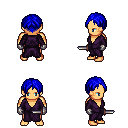
a pixel art fantasy rpg character, male body template, human, tanned skin, purple robe, magenta pants, blue parted hairstyle, metal gloves, dagger, four views (front, back, left, right), 2x2 character sprite sheet, small pixel art, hard edges, no anti-aliasing